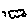
Label: cloud